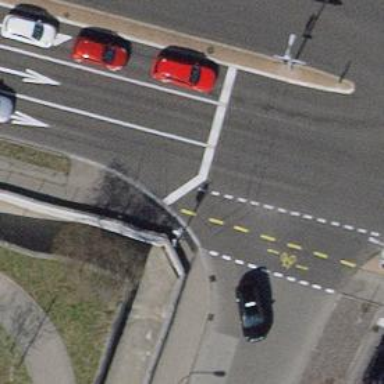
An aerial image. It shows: Road with traffic signals.